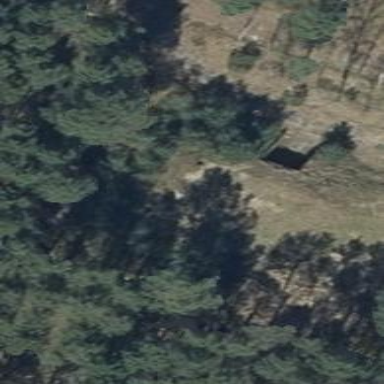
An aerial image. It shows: Military bunker.